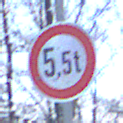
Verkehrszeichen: TatsaechlicheMasse
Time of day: MorningAfternoon
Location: Outdoor (Nature)
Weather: Clear
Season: Winter
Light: Natural